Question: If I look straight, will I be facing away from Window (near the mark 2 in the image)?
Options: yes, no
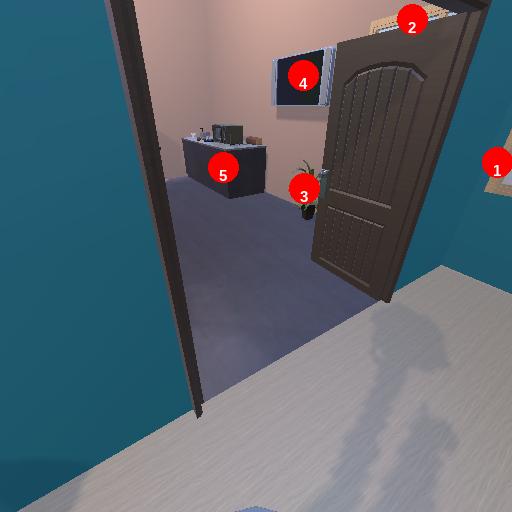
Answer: yes